Question: I am trying to use the StanfordTokenizer 'tokenize()' in my script, but it seems like it can't find the jar in the 'CLASSPATH' I ordered.
I tried to change the '_JAR = 'stanford-postagger.jar'' to 'C:\Program Files\JetBrains\PyCharm 2017.1.2\stanford-postagger-2016-10-31'stanford-postagger.jar'' but it doesn't seem to work.
This is my script:
'''
from nltk.tokenize.stanford import StanfordTokenizer
def AnalyzeText(text):
t = StanfordTokenizer(path_to_jar='C:\Program Files\JetBrains\PyCharm 2017.1.2\stanford-postagger-2016-10-31\stanford-postagger.jar')
return t.tokenize(text)
'''

I do have updated 'nltk'. I also downloaded the 'stanford-postagger' as you see. I can't understand what the problem is.
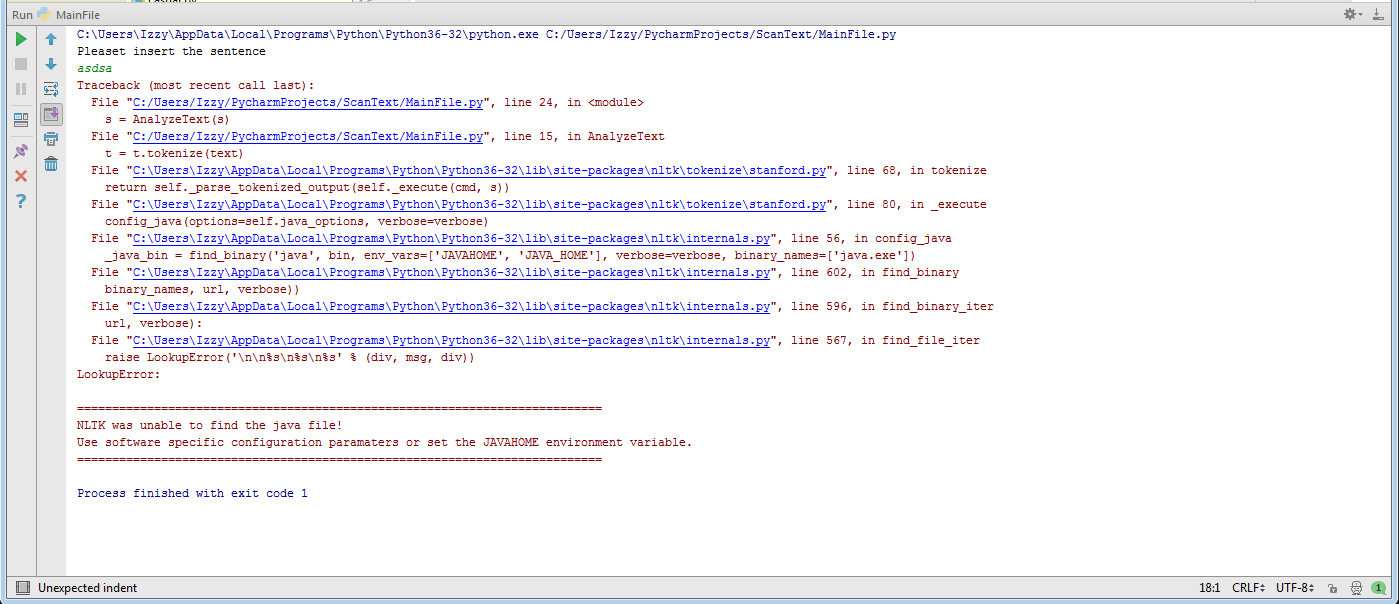
Answer: It seems like the ClASSPATH was okay. NLTK needs a JDK 1.8 version.
'''
import os
java_path = "C:/Program Files/Java/jdk1.8.0_131/bin/java.exe"
os.environ['JAVAHOME'] = java_path
'''